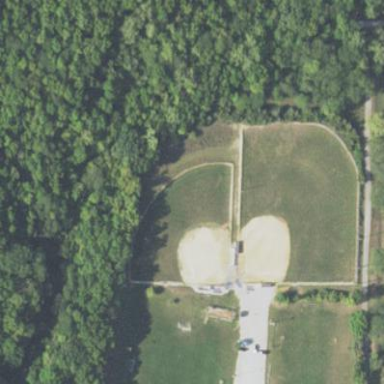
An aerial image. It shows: Baseball/softball pitch for leisure and sports activities.